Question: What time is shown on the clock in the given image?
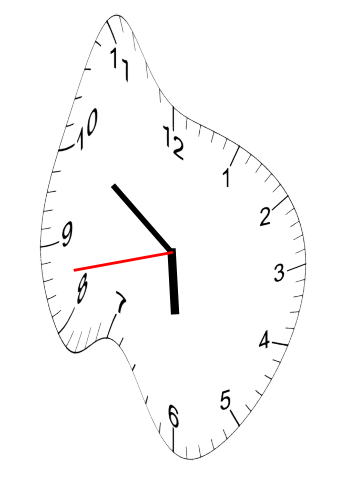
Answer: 05:50:43